The plot shows how the frequency content of a bearing vibration signal evolves over time (STFT spectrogram). Determine the bearing's health state. Answer with exactly one of: normal, inner_race, outer_race, ball.
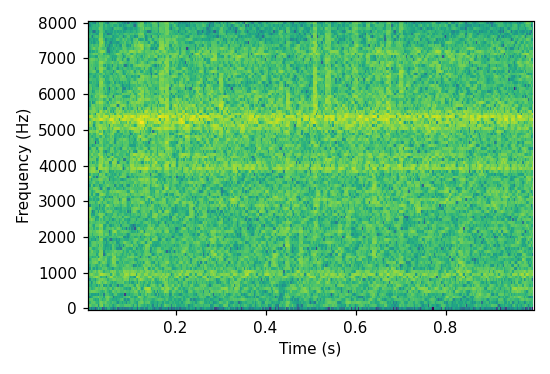
Answer: inner_race